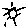
Label: sun